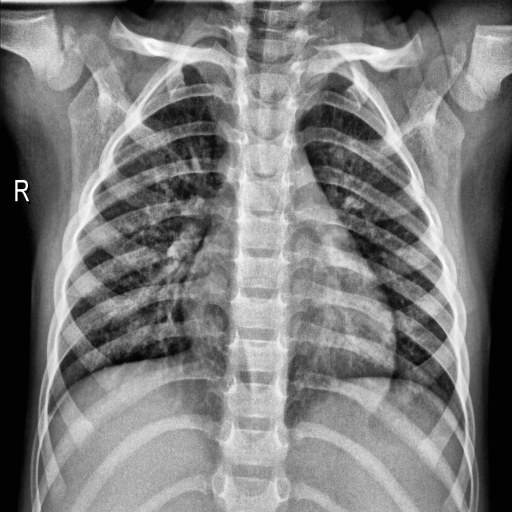
Finding: NORMAL